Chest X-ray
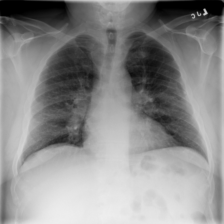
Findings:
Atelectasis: negative
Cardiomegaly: negative
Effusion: negative
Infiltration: negative
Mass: negative
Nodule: negative
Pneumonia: negative
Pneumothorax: negative
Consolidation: negative
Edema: negative
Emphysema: negative
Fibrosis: negative
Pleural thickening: negative
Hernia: negative